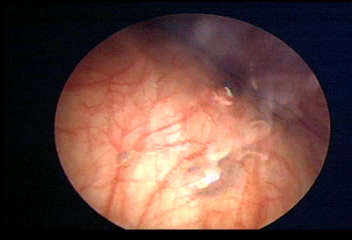
Modality: WLC
Class: Normal mucosa
Bladder cancer association: No